Field crop: maize
Growth stage: 2
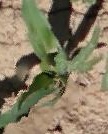
Species: maize